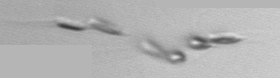
Label: Dinobryon